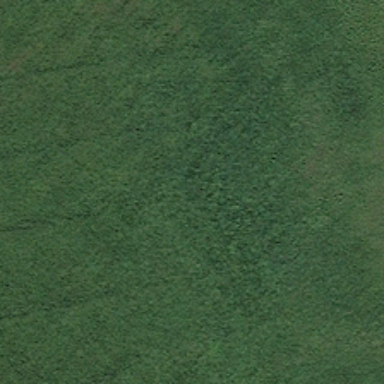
This is a vast and prosperous pasture .